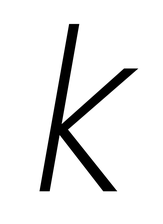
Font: Poppins-ExtraLightItalic